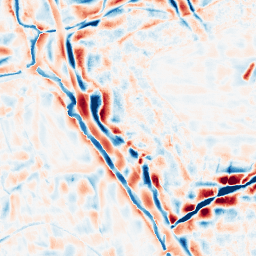
Category: wavelet
Decomposition family: wavelet_dwt
Decomposition parameters: wavelet: coif2
level: 4
Upsampling method: bicubic
Upsampling parameters: scale: 8
Upsampling scale: 8